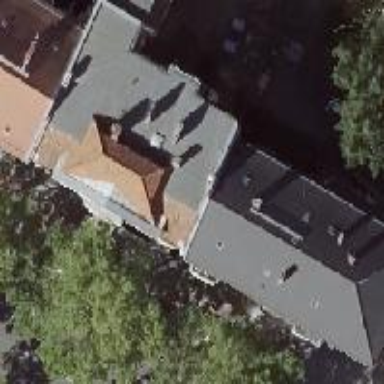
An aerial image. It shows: Hipped-roof building with apartments.